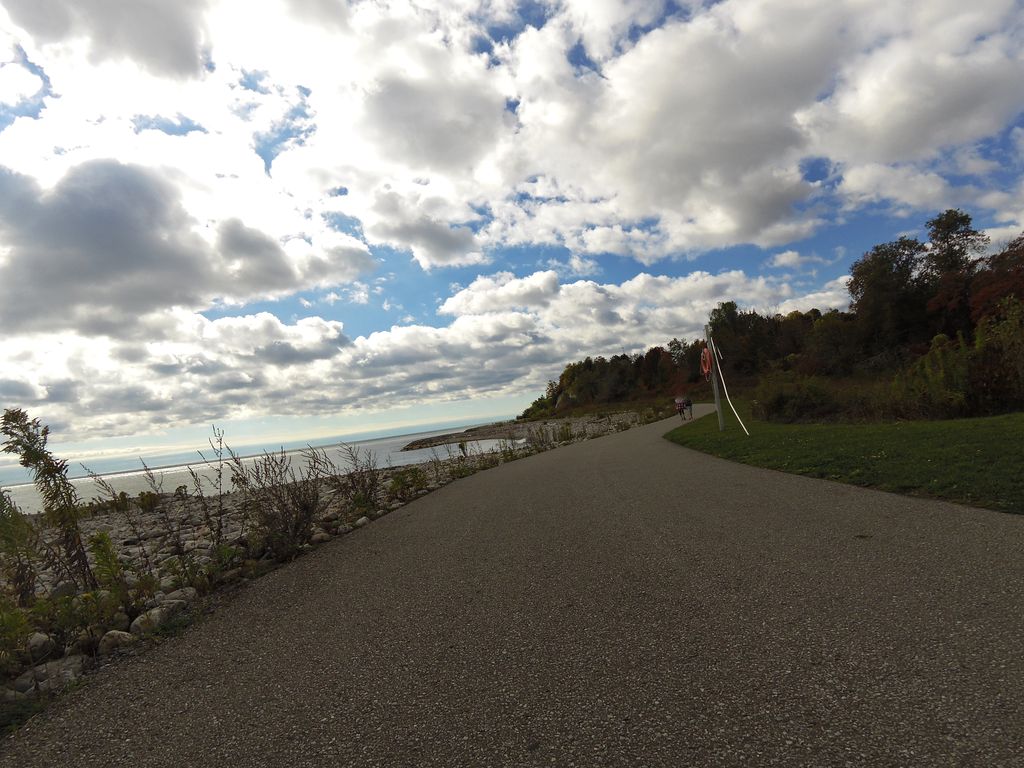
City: toronto